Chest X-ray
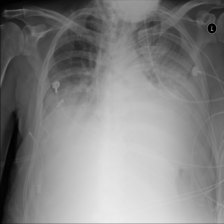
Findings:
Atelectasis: negative
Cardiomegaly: negative
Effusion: positive
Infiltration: negative
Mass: negative
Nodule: negative
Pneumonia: negative
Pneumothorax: negative
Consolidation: negative
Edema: negative
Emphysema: negative
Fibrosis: negative
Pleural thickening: negative
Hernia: negative